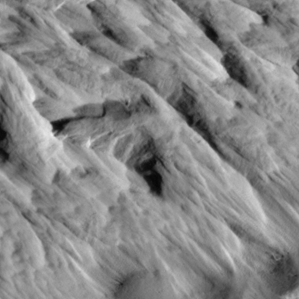
Label: non_frost